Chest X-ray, PA view. Patient: 70 years old, sex M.
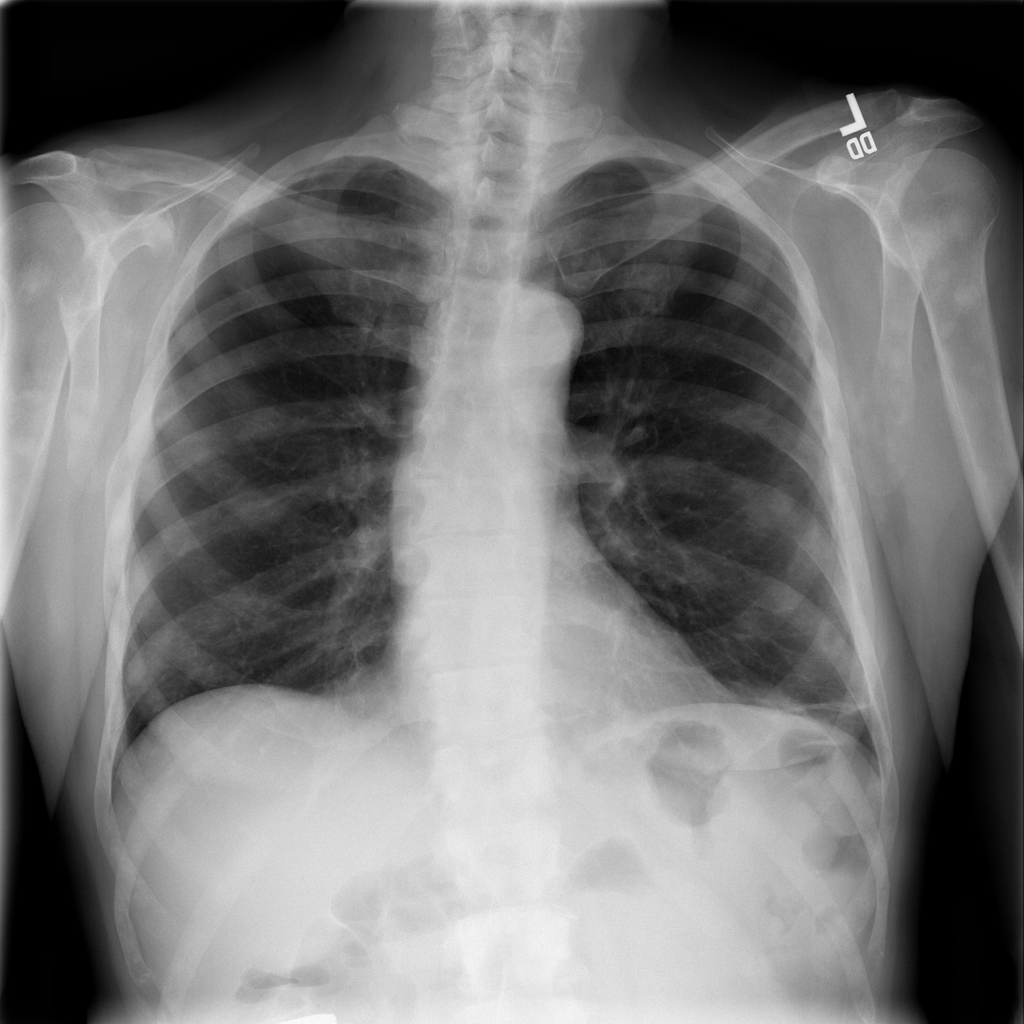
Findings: Atelectasis